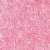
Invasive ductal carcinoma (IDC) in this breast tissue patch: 0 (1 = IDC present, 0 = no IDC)